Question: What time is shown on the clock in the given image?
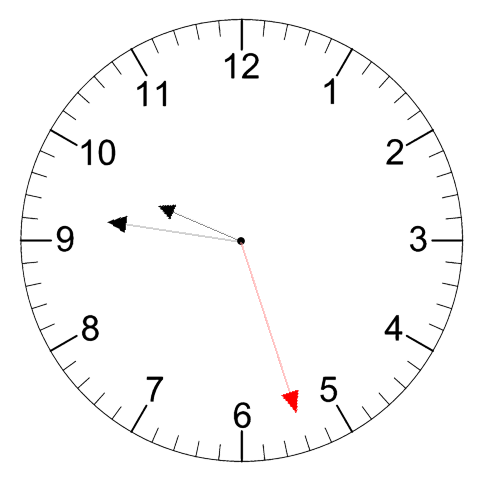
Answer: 09:46:27